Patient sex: M
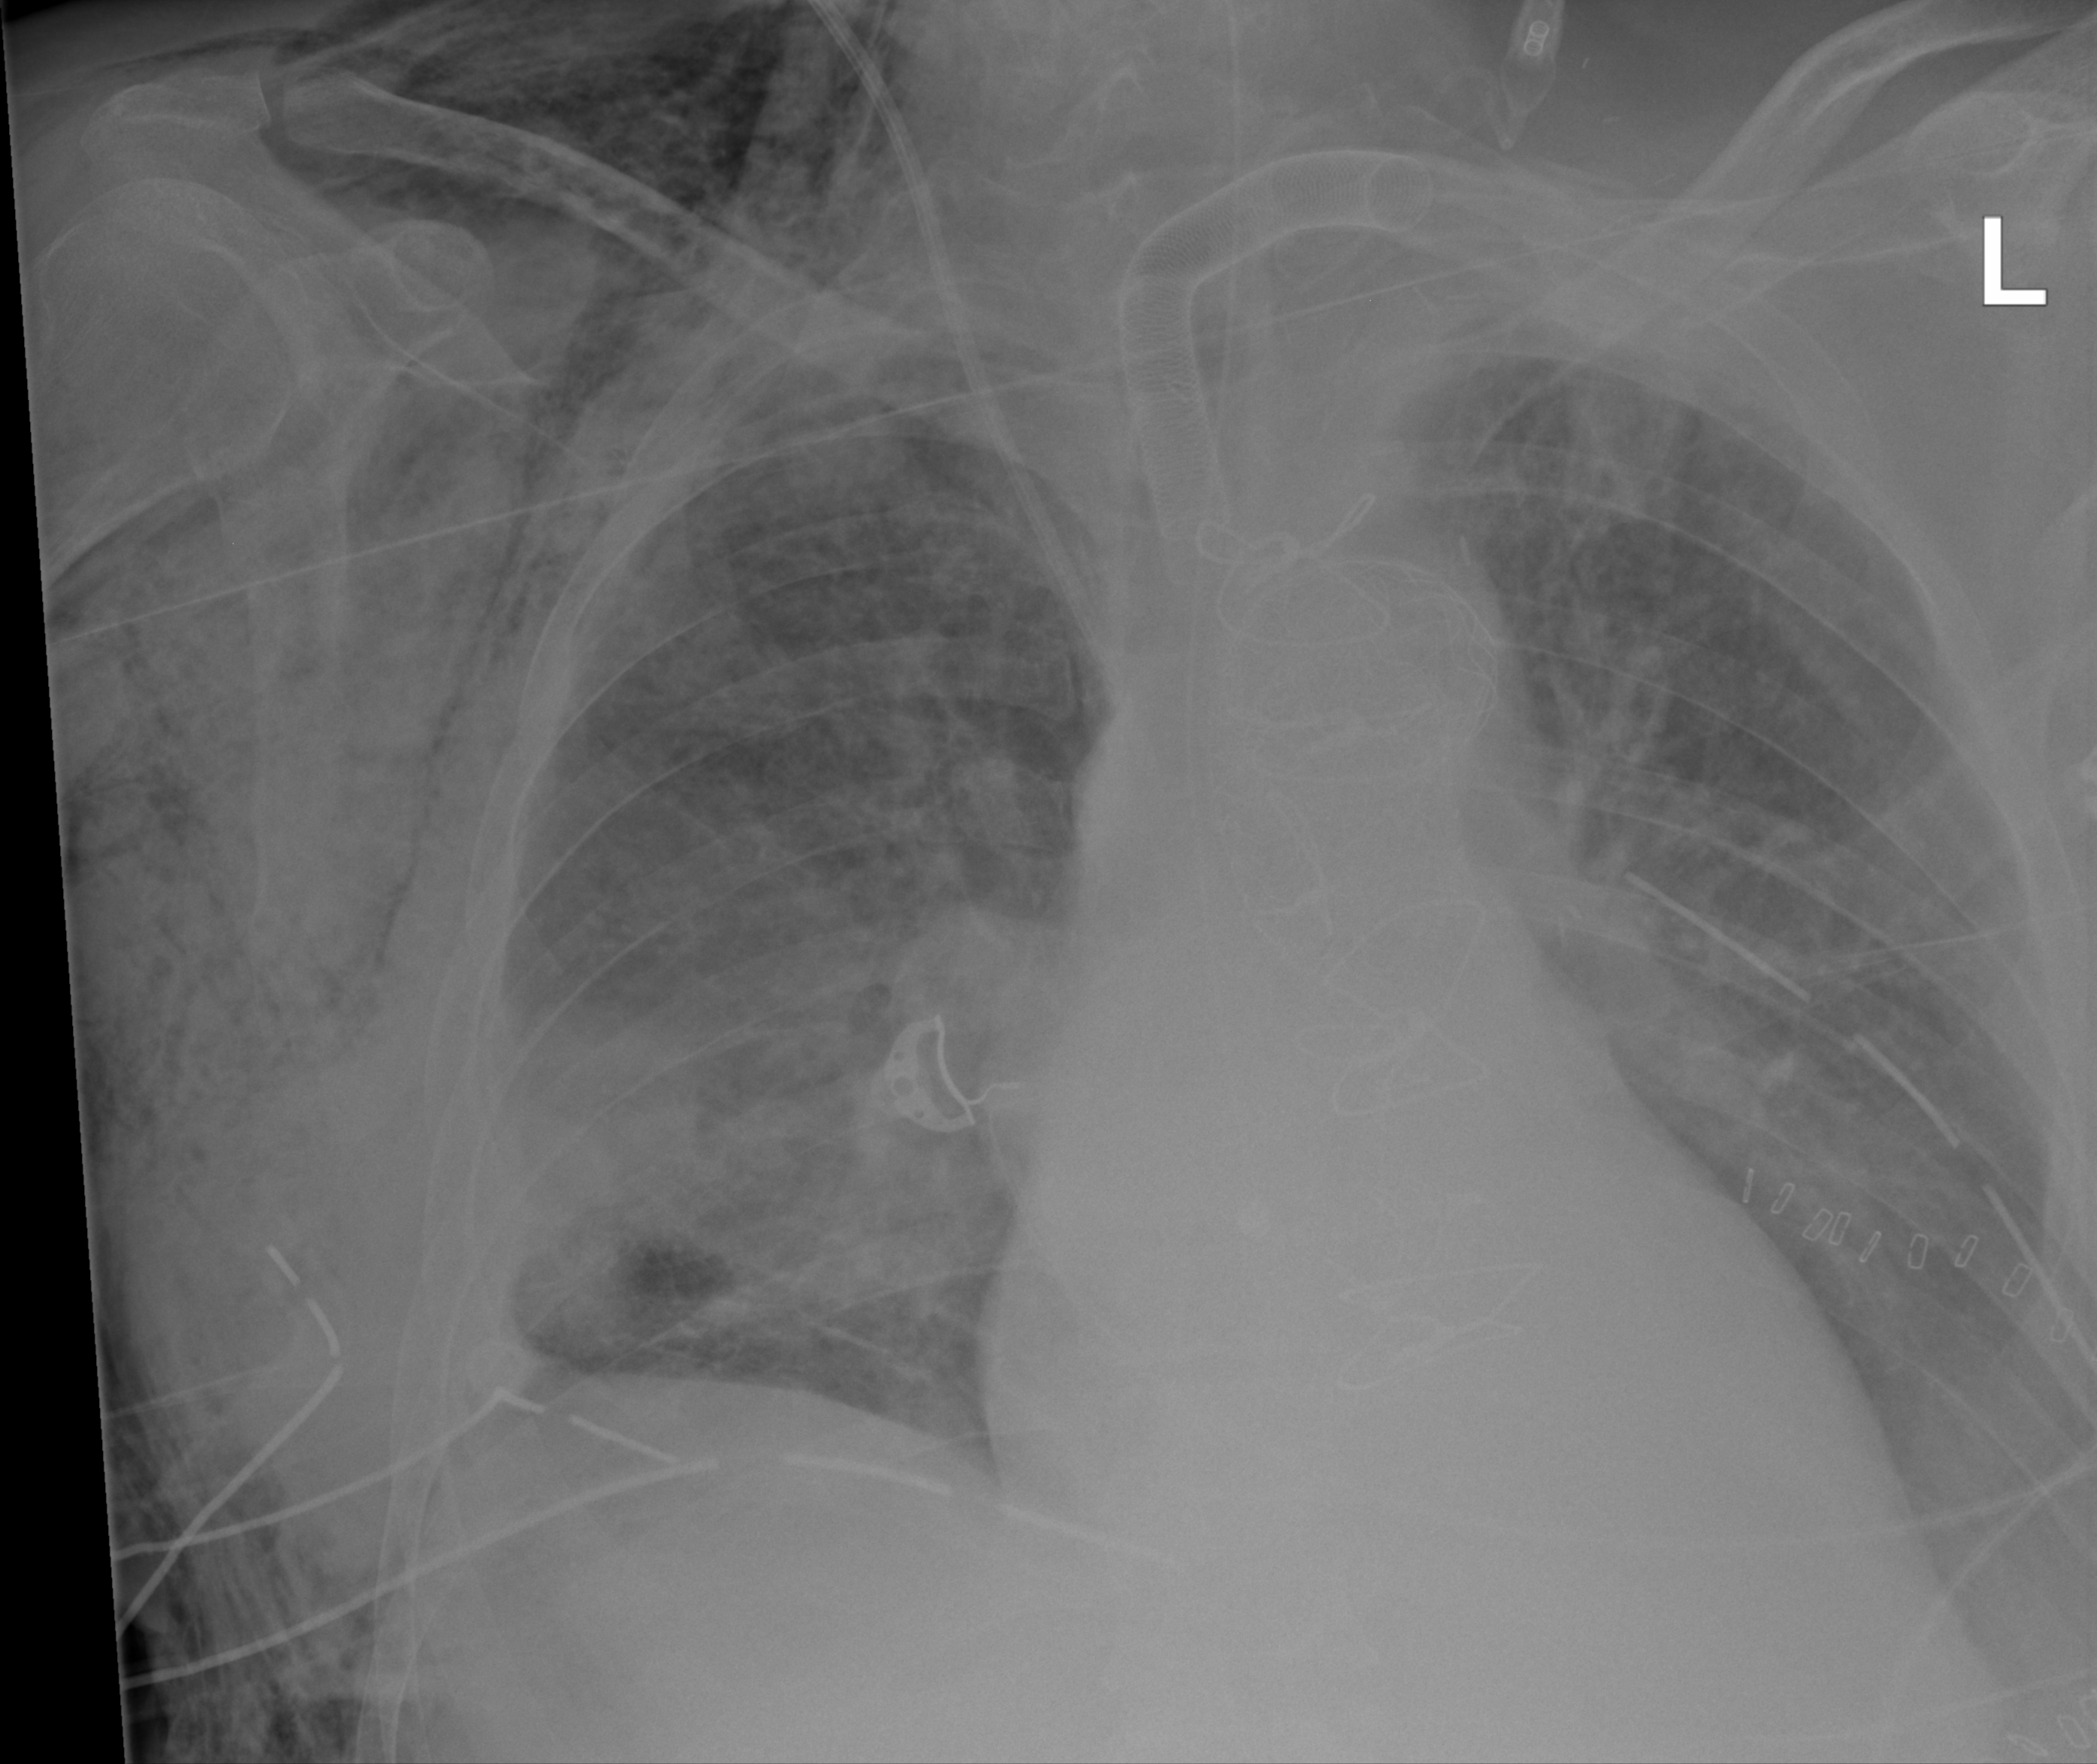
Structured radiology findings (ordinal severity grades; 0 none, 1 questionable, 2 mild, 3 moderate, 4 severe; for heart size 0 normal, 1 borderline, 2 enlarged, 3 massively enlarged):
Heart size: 1
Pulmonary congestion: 2
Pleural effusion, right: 2
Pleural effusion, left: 2
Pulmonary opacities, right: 2
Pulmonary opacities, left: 1
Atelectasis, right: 2
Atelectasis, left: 2